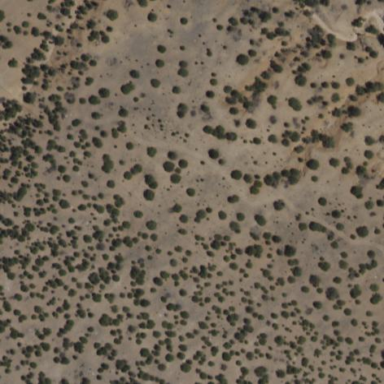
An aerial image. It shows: Area covered in scrub vegetation.